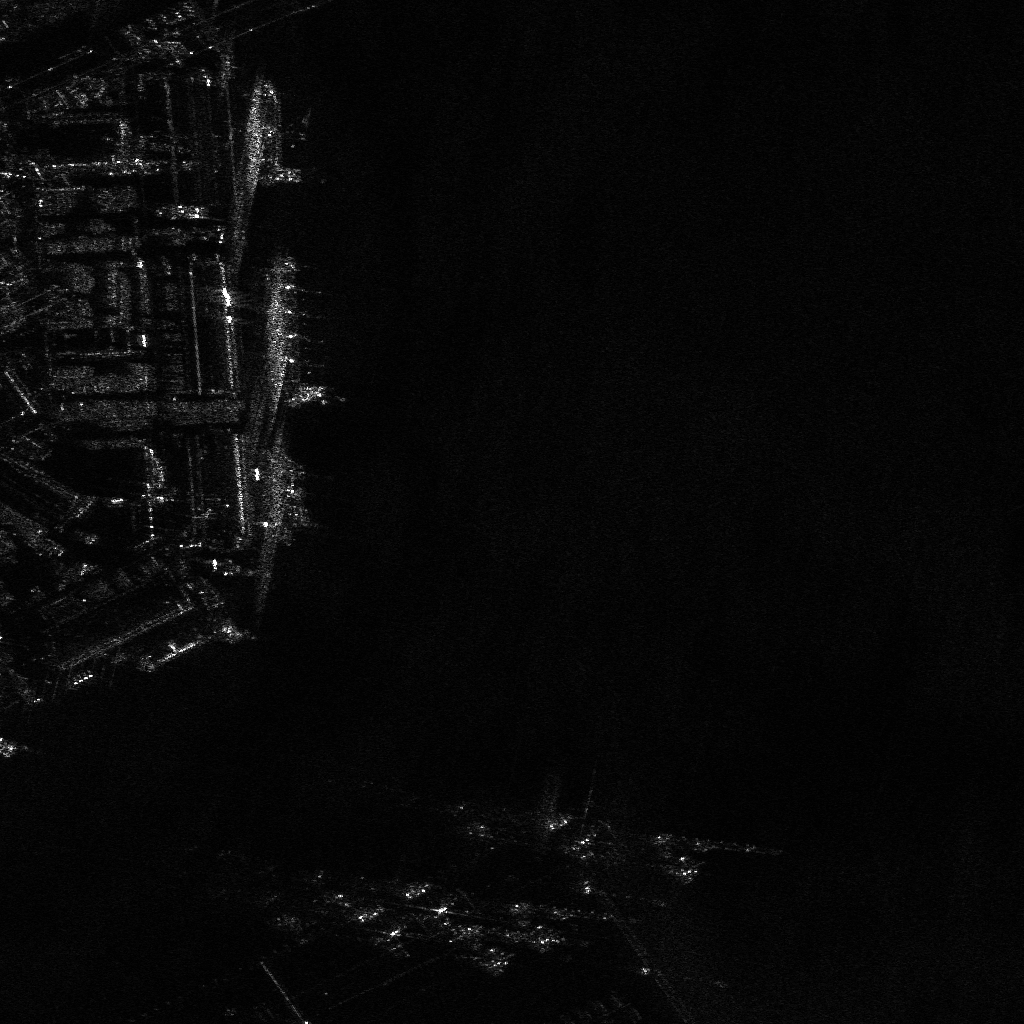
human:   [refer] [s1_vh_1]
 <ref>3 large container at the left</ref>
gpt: <box>[[16, 58, 18, 67, 68], [20, 30, 35, 35, 90], [23, 45, 31, 49, 74]]</box>